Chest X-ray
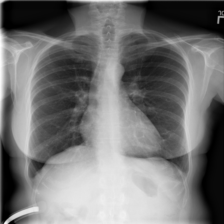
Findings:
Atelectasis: negative
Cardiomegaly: negative
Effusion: negative
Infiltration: negative
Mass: negative
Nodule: negative
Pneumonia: negative
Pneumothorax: negative
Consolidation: negative
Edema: negative
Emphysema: negative
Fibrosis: negative
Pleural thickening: negative
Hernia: negative